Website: home-depot
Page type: payment
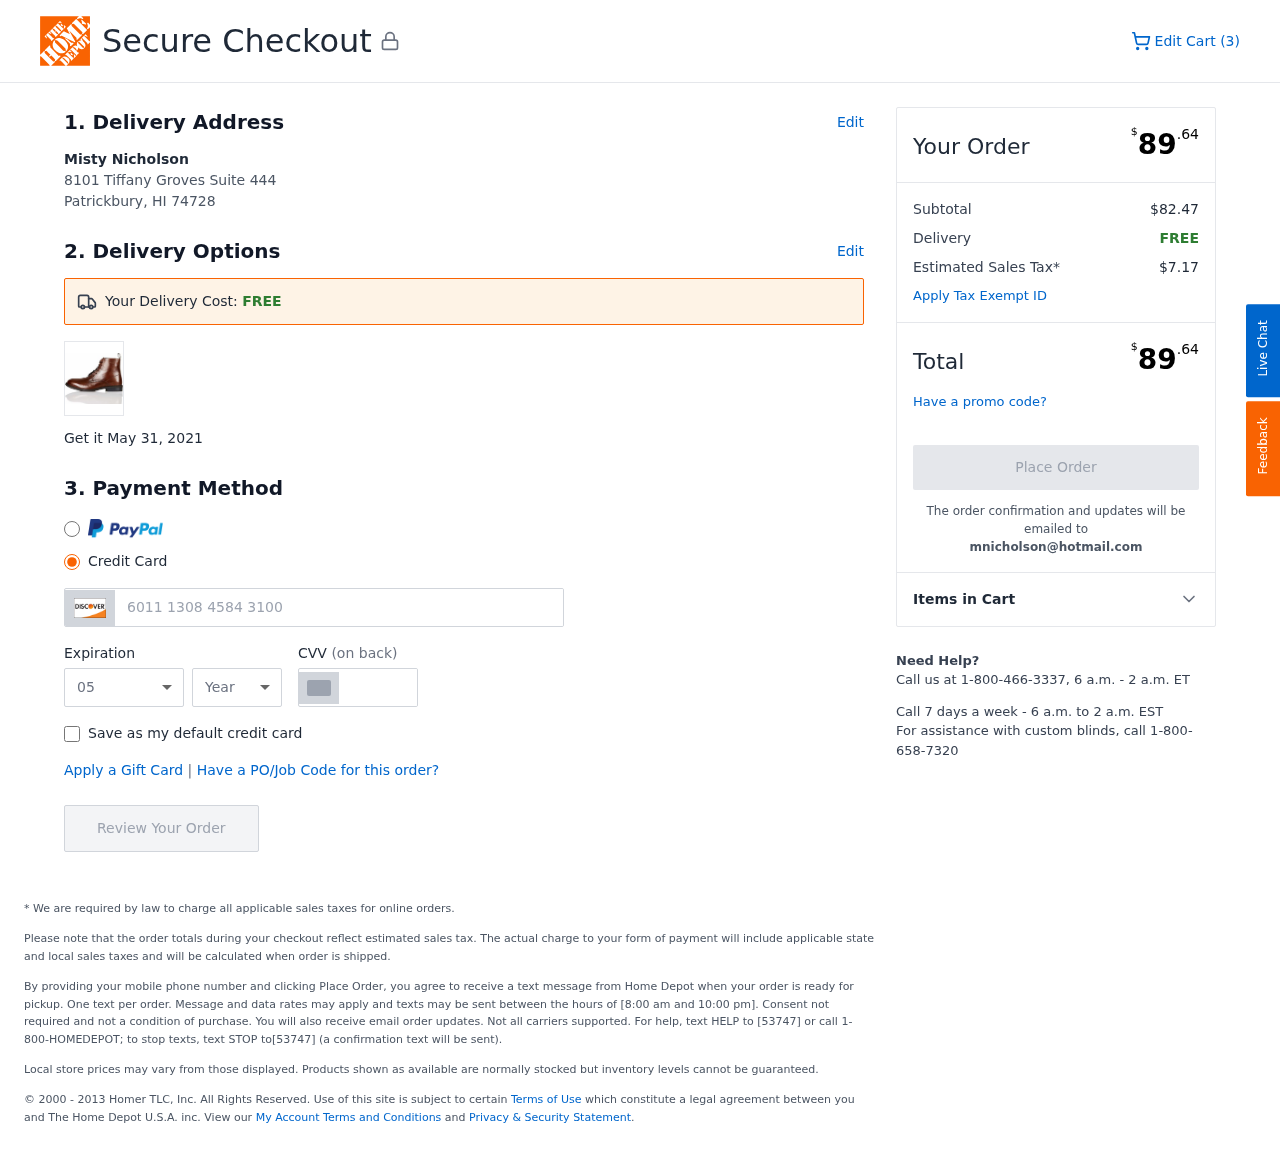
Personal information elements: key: PII_CARD_CVV
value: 642
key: PII_CARD_EXPIRY_MONTH
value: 05
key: PII_CARD_EXPIRY_YEAR
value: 29
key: PII_CARD_NUMBER
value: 6011 1308 4584 3100
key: PII_CITY_STATE_ZIP
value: Patrickbury, HI 74728
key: PII_EMAIL
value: mnicholson@hotmail.com
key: PII_FULLNAME
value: Misty Nicholson
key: PII_STREET
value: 8101 Tiffany Groves Suite 444
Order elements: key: ORDER_NUM_ITEMS
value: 3
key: ORDER_DELIVERY_DATE
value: May 31, 2021
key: ORDER_TOTAL
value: $89.64
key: ORDER_SUBTOTAL
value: $82.47
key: ORDER_SHIPPING_COST
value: FREE
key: ORDER_TAX
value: $7.17